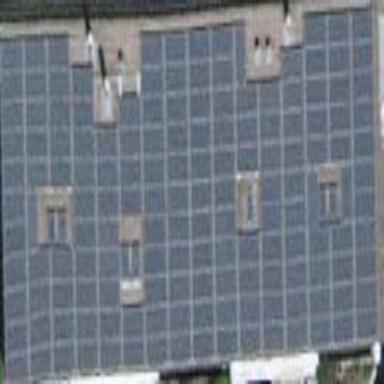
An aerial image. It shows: Solar power generator using photovoltaic method with solar photovoltaic panel types.